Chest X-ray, PA view. Patient: 28 years old, sex F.
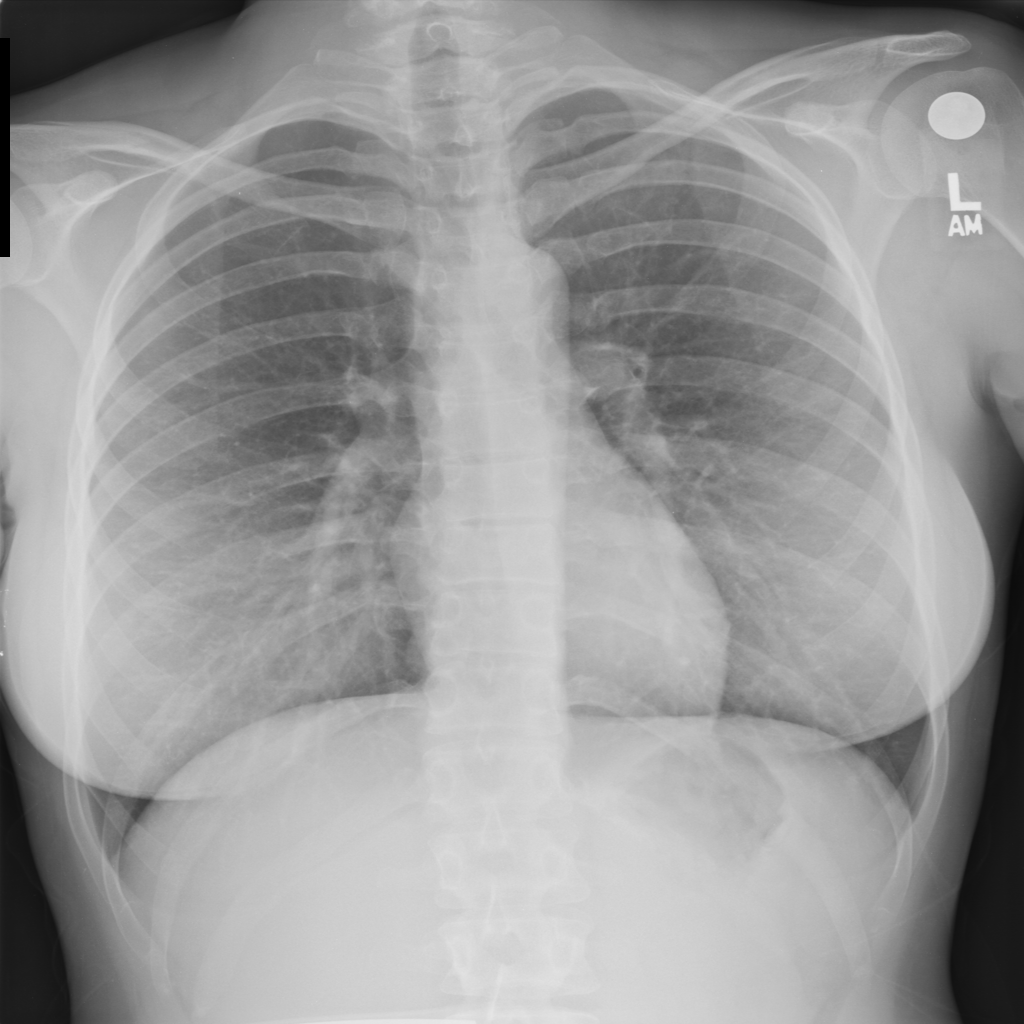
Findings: No Finding